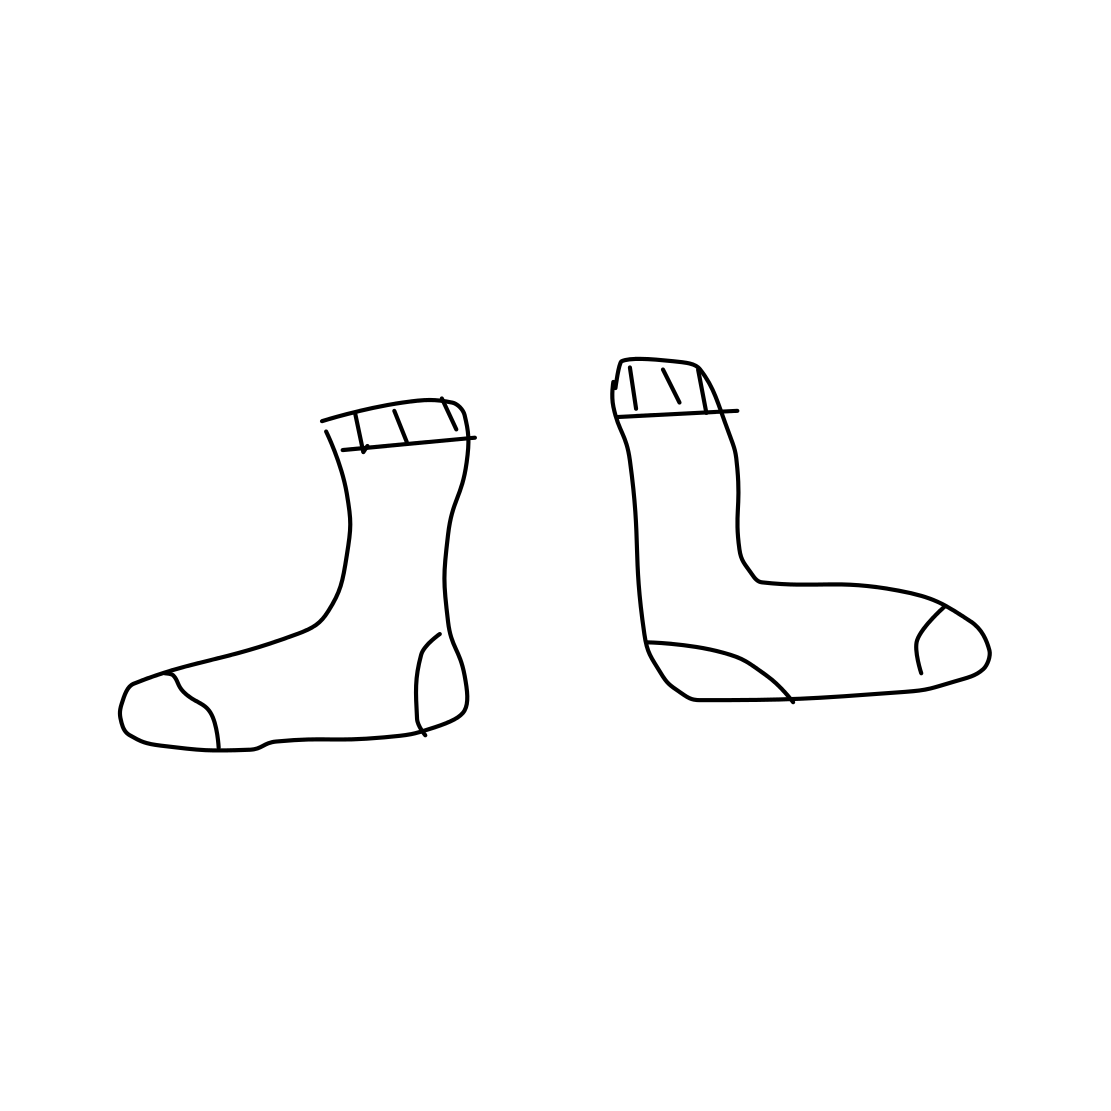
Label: socks